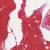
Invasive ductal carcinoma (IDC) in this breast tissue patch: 0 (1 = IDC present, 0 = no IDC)